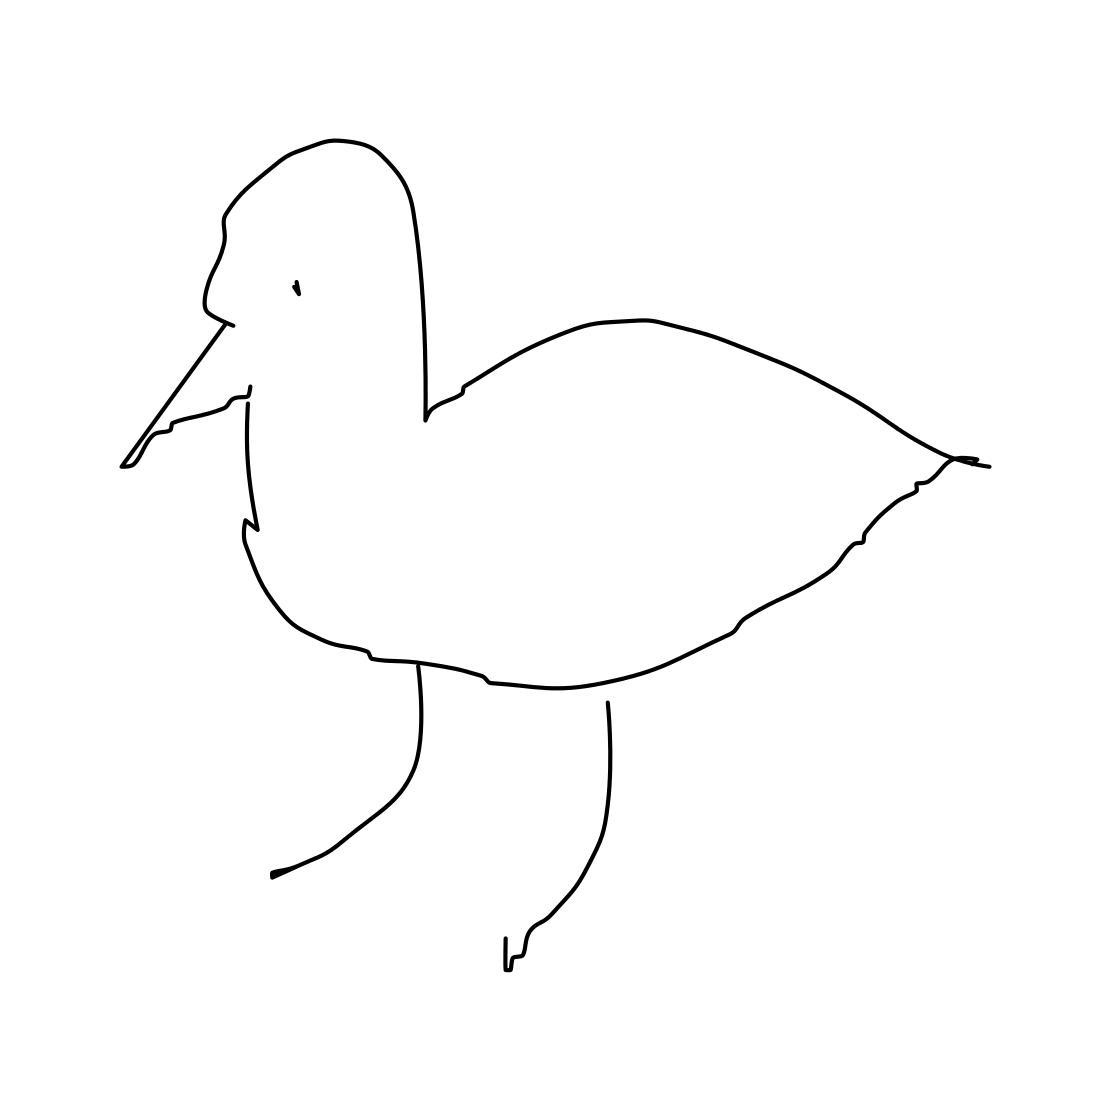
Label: seagull